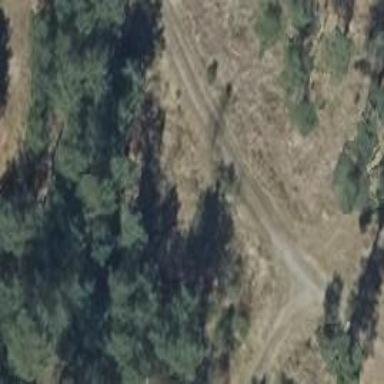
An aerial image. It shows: Gravel track with grade3 tracktype.